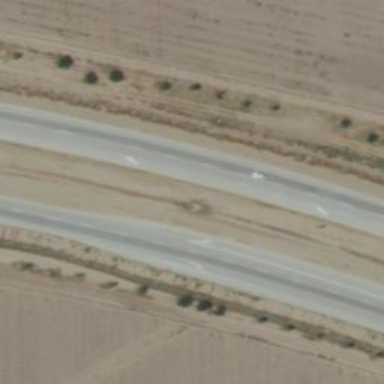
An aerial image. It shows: Expressway with asphalt surface categorized as trunk highway.